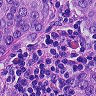
Metastatic tissue present: yes